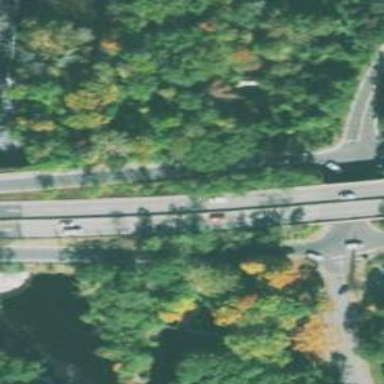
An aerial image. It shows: Trunk link highway.